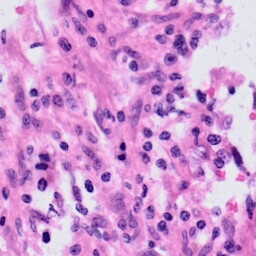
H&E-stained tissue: Skin